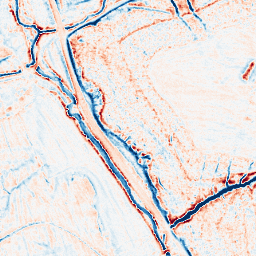
Category: edge_preserving
Decomposition family: anisotropic_diffusion
Decomposition parameters: iterations: 50
kappa: 100
gamma: 0.05
Upsampling method: sinc_blackman
Upsampling parameters: scale: 8
kernel_size: 16
Upsampling scale: 8